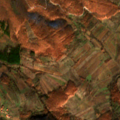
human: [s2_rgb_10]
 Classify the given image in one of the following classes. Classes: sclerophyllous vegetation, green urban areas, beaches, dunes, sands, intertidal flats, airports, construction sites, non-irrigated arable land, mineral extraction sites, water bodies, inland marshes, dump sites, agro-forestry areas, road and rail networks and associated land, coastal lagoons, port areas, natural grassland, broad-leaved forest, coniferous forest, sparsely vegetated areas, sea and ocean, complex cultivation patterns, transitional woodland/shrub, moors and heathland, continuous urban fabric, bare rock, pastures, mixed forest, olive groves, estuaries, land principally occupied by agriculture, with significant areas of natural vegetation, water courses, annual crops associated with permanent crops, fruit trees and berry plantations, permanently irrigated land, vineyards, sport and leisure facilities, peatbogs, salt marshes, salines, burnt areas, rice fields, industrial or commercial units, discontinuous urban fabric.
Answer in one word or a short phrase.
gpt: complex cultivation patterns, land principally occupied by agriculture, with significant areas of natural vegetation, broad-leaved forest, mixed forest